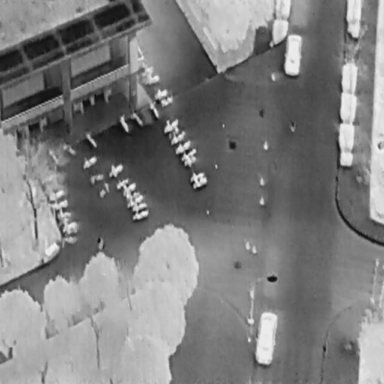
There are two Cars in the infrared image.